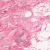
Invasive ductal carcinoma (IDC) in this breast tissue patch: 0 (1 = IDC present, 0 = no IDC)